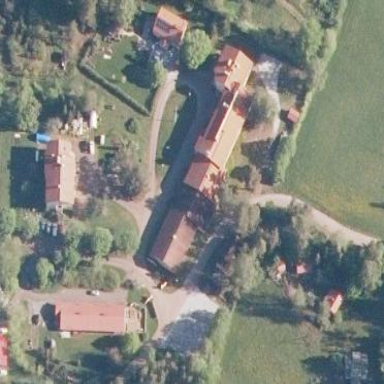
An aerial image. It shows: Hostel building.